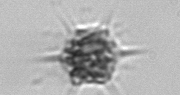
Label: Dictyocha